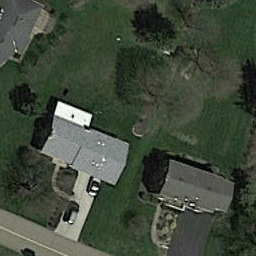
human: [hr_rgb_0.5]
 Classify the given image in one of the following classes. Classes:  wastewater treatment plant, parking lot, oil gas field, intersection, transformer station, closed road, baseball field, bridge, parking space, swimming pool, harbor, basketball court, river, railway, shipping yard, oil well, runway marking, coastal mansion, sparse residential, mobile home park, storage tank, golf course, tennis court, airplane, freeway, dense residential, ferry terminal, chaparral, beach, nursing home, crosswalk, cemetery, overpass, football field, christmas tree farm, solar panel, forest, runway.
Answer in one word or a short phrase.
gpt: sparse residential